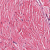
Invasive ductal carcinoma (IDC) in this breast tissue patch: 0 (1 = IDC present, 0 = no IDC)